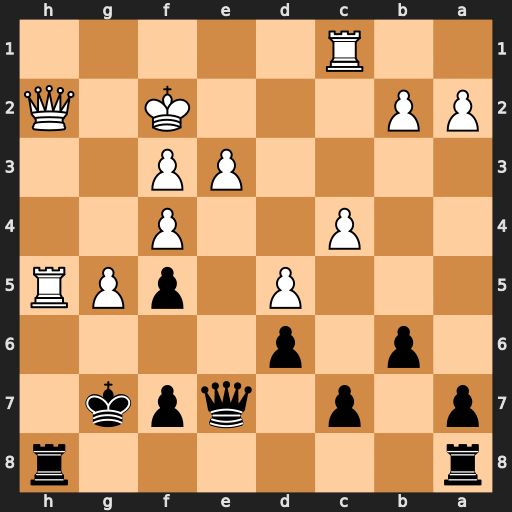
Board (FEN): r6r/p1p1qpk1/1p1p4/3P1pPR/2P2P2/4PP2/PP3K1Q/2R5
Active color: b
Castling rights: -
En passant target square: -
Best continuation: Rxh5 Qxh5 Rh8 Qxh8+ Kxh8